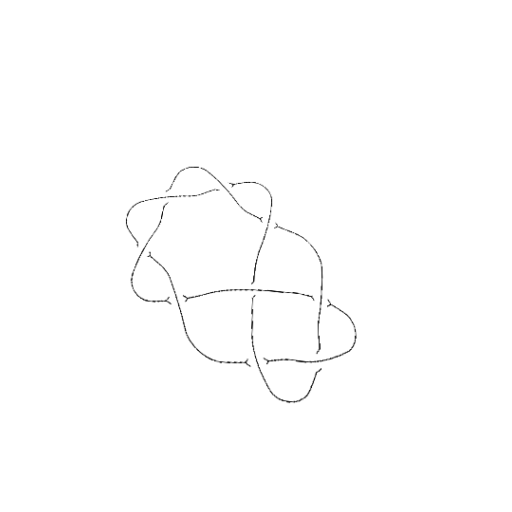
Crossing number: 9